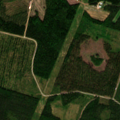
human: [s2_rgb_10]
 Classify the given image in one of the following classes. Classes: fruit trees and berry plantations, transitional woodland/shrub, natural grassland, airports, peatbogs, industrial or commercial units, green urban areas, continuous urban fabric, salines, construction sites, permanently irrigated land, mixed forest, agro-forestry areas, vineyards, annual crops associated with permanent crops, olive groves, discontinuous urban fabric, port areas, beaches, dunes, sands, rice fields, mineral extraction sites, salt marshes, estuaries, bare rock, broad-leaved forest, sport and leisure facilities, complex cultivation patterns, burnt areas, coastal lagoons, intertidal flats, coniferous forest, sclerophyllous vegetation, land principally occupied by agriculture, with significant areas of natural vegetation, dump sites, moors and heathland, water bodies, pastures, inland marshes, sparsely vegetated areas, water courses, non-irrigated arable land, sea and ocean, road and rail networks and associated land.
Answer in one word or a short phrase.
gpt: coniferous forest, mixed forest, transitional woodland/shrub